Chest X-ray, AP view. Patient: 43 years old, sex M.
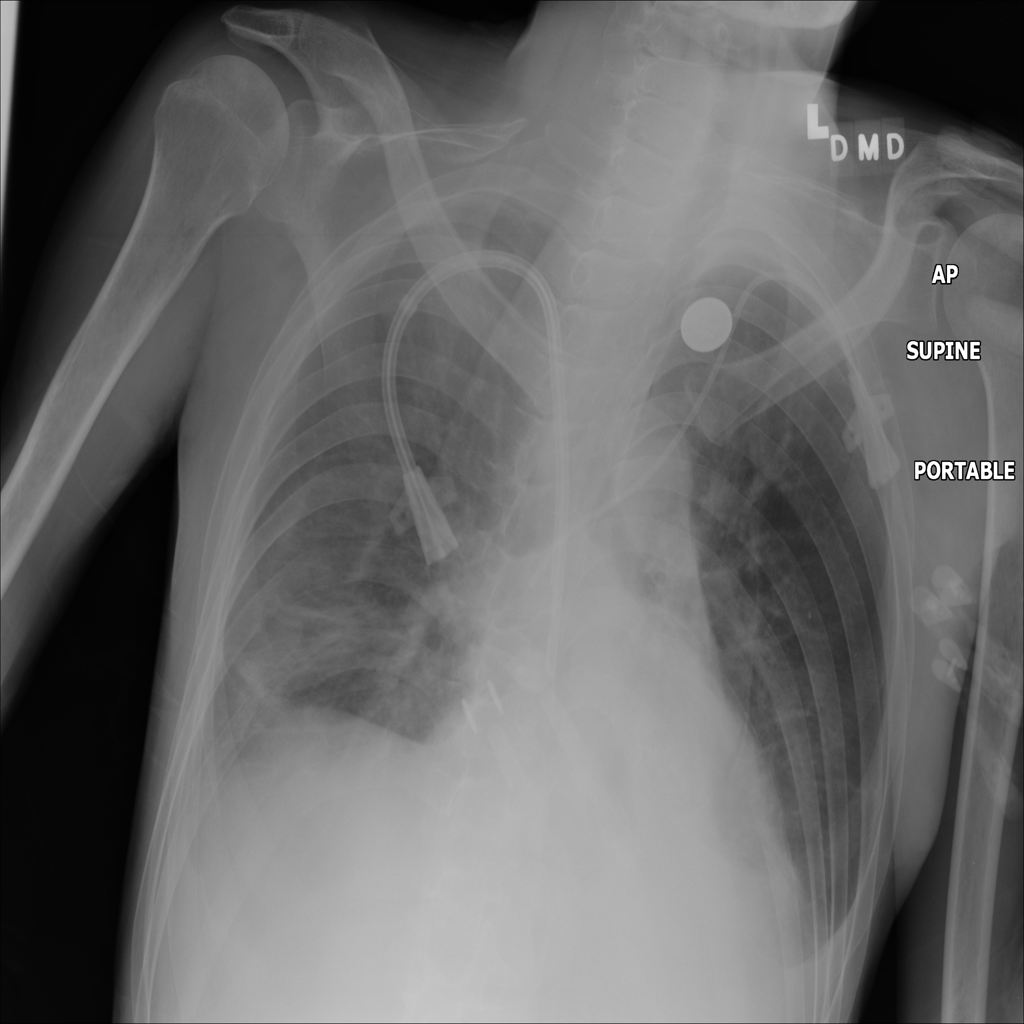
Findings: Atelectasis, Effusion